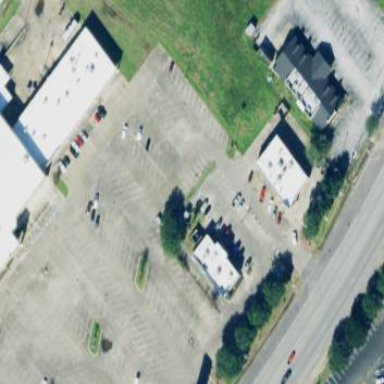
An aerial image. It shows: Retail area.